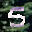
Label: 5